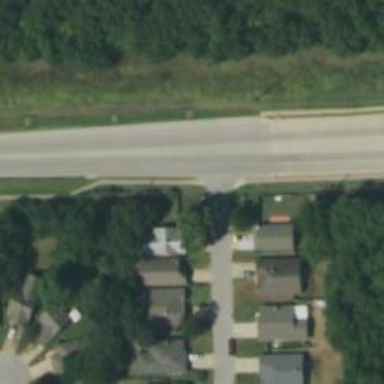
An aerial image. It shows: Road with stop sign.